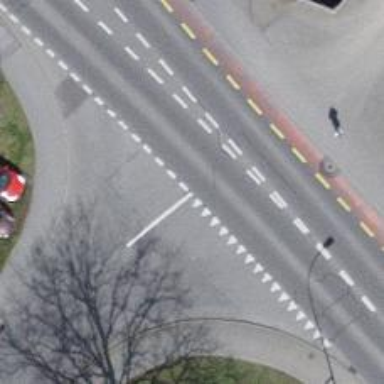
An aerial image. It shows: Residential road with asphalt surface. There are separate sidewalks on both sides of the road.